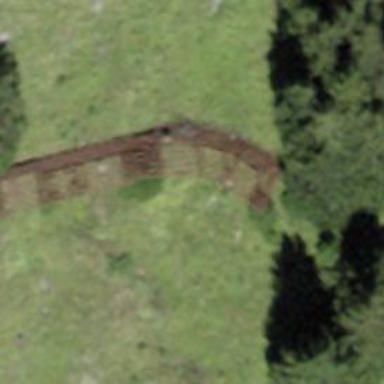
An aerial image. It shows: Structure designed for avalanche protection.